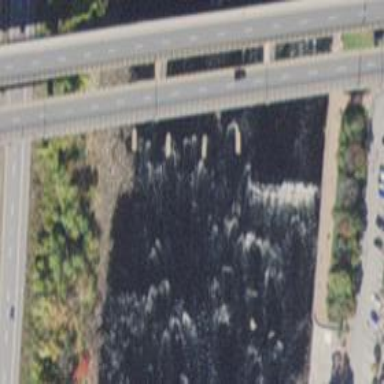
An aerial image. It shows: Pier supporting bridge.